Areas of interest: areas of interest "Soccer Field"
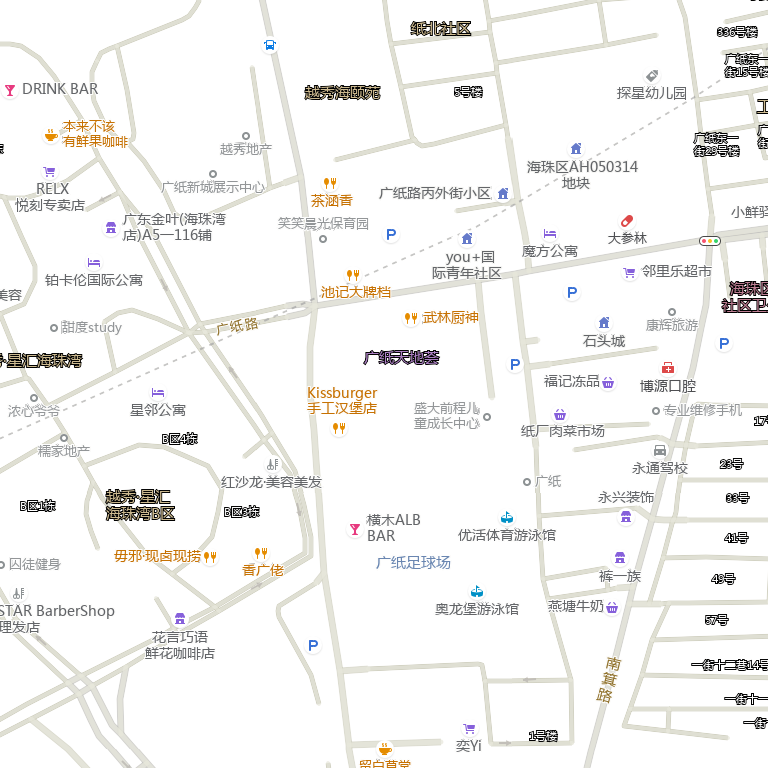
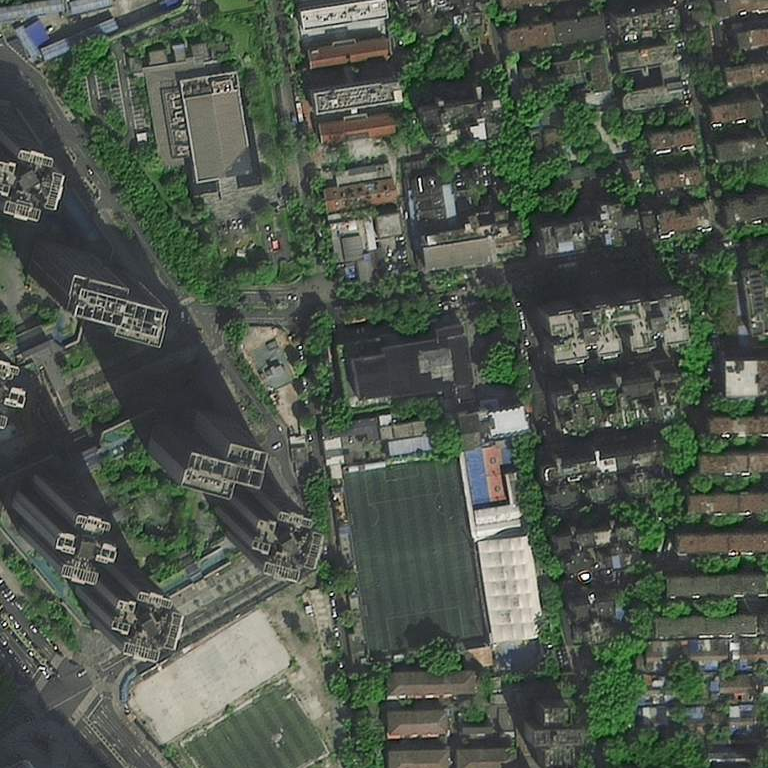